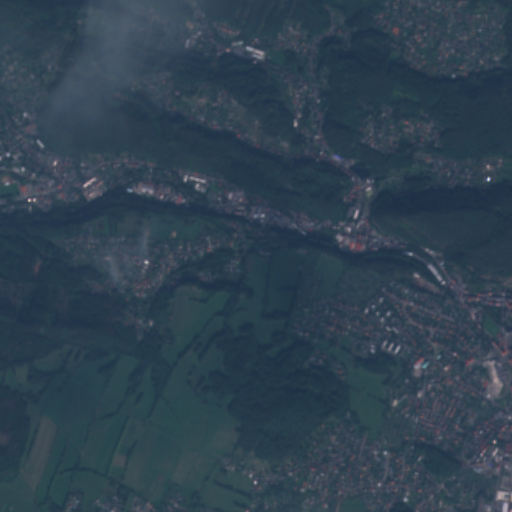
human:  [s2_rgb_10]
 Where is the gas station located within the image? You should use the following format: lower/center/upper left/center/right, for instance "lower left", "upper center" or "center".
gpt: The gas station is located in the lower right of the image.
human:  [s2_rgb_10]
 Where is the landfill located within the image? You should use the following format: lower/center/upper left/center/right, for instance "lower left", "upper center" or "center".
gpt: There is no landfill in the image.